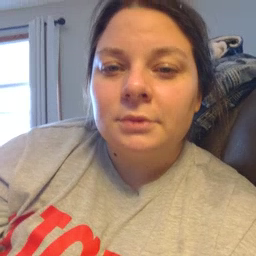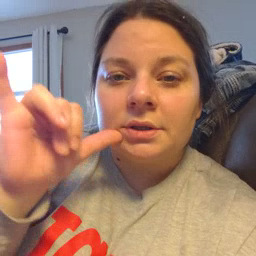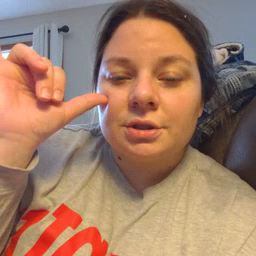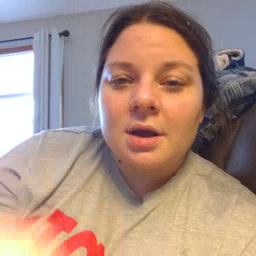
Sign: yesterday